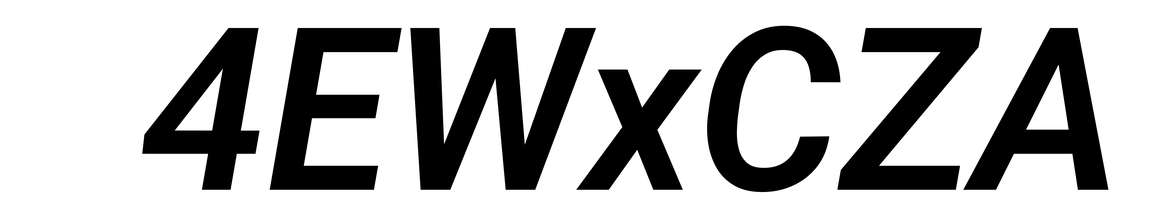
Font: Roboto-Italic_SemiBold_Italic